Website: lowes
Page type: payment
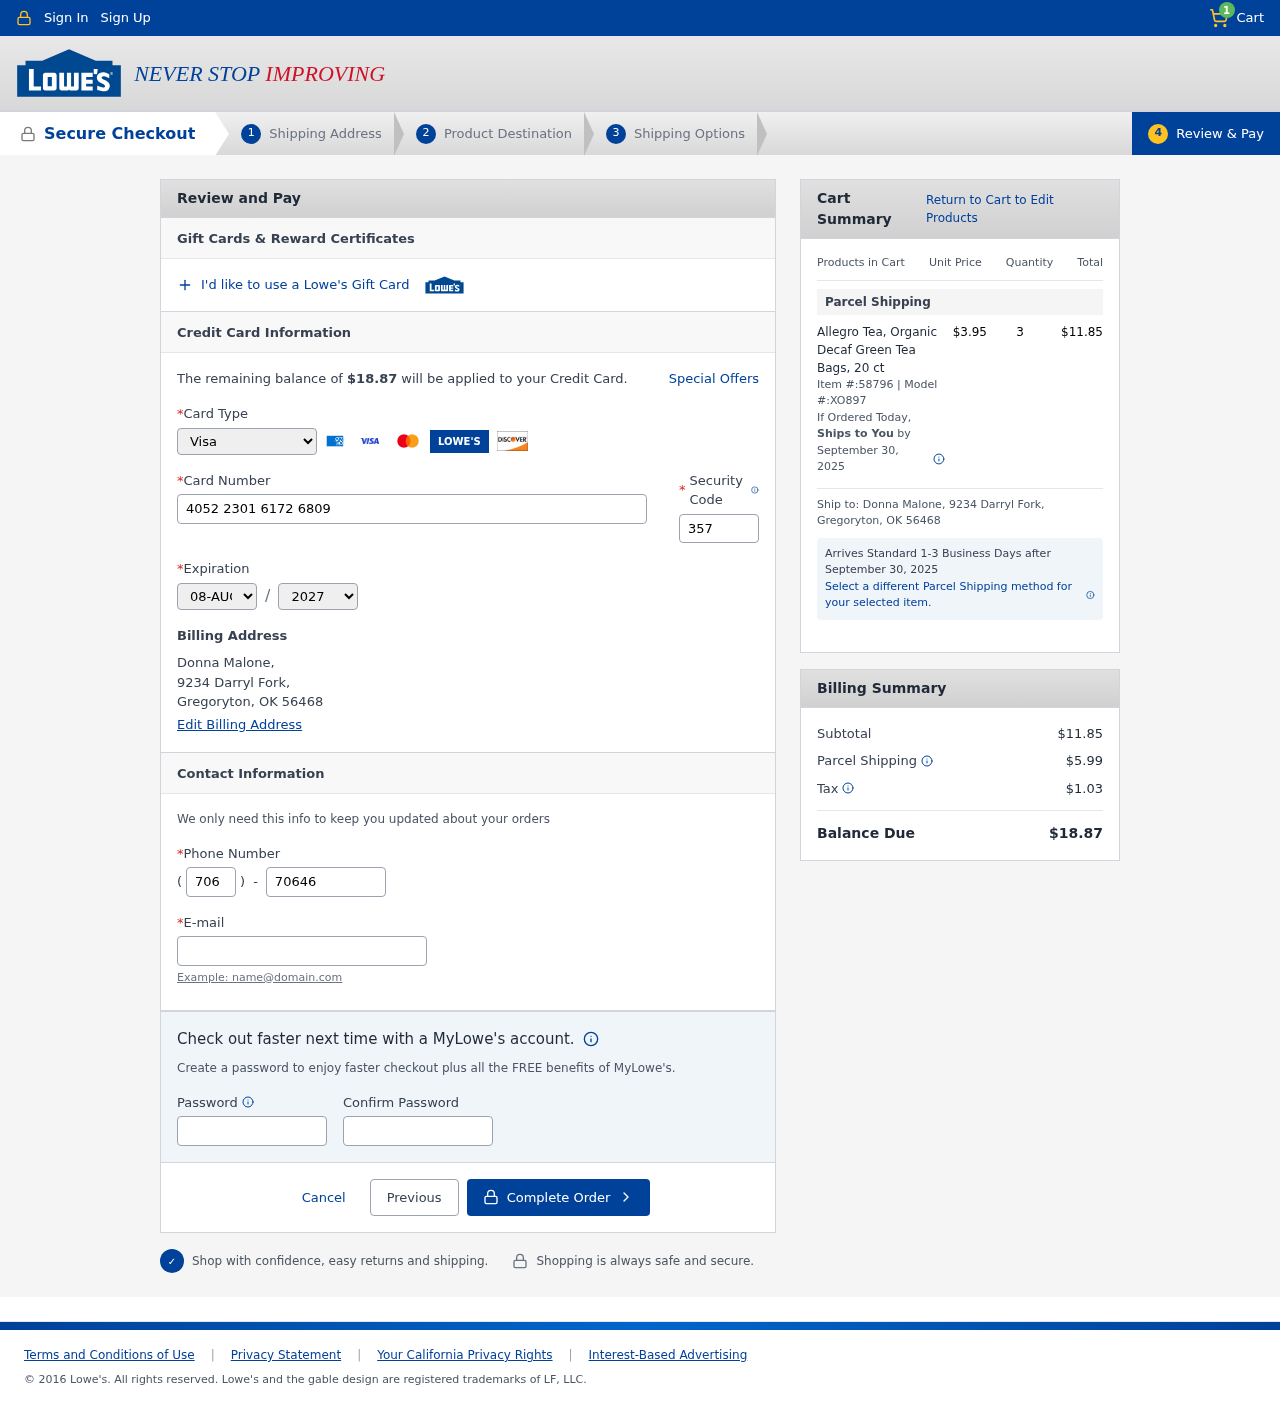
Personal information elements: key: PII_CARD_CVV
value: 357
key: PII_CARD_EXPIRY_MONTH
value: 08
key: PII_CARD_EXPIRY_YEAR
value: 27
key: PII_CARD_NUMBER
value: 4052 2301 6172 6809
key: PII_CARD_TYPE
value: Visa
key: PII_CITY_STATE_ZIP
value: Gregoryton, OK 56468
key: PII_EMAIL
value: donna.malone@gmail.com
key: PII_FULLNAME
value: Donna Malone,
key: PII_PHONE
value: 7064693546
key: PII_PHONE_AREA
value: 706
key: PII_STREET
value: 9234 Darryl Fork
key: PII_STREET
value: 9234 Darryl Fork,
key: PII_FULLNAME2
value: Donna Malone
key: PII_CITY
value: Gregoryton
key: PII_STATE_ABBR
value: OK
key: PII_POSTCODE
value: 56468
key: PII_POSTCODE_FULL
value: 56468
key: PII_CITY_STATE
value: Gregoryton, OK
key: PII_POSTCODE_NUMERIC
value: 56468
Product elements: key: PRODUCT1_NAME
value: Allegro Tea, Organic Decaf Green Tea Bags, 20 ct
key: PRODUCT1_PRICE
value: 3.95
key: PRODUCT1_QUANTITY
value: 3
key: PRODUCT1_ITEM
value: Item #:58796
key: PRODUCT1_MODEL
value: Model #:XO897
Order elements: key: ORDER_NUM_ITEMS
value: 1
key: ORDER_TOTAL
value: $18.87
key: ORDER_SHIPPING_DATE
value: September 30, 2025
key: ORDER_SUBTOTAL
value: $11.85
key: ORDER_SHIPPING_DATE2
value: September 30, 2025
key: ORDER_SHIPPING_COST
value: $5.99
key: ORDER_TAX
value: $1.03